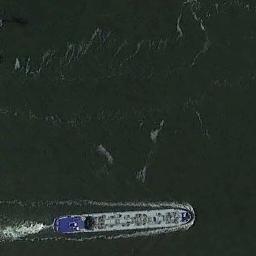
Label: ship